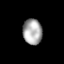
Tissue: lung
Cell type: T cells
Senescence score: 0.214
Nuclear area (px): 484
Mean DAPI intensity: 167.665